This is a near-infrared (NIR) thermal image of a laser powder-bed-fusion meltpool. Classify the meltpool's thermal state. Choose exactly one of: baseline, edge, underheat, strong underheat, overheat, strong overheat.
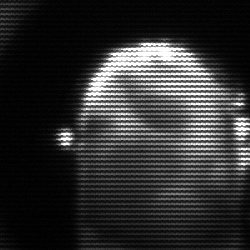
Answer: baseline